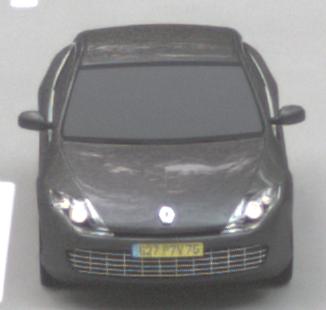
Make: Renault
Model: Laguna Coupé TCe 170
Detailed model: Laguna (III) Coupé
Model produced from: 2010/11
Model produced until: 2011/05
Doors: 2
Color: gray
Road condition: dry road
Daytime: sunrise or sunset
Contrast: medium contrast